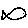
Label: fish